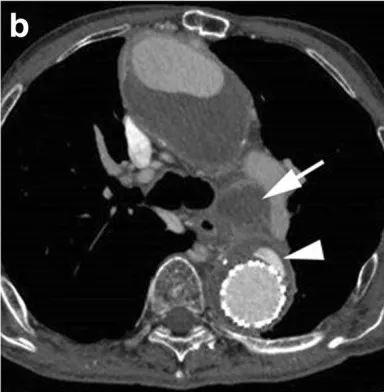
A and b. Two stent-grafts were inserted into the region extending from the aortic arch (elephant trunk) to the descending aorta. CT showed a type 2 endoleak. The pseudoaneurysms remained (arrows).
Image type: radiology (ct)